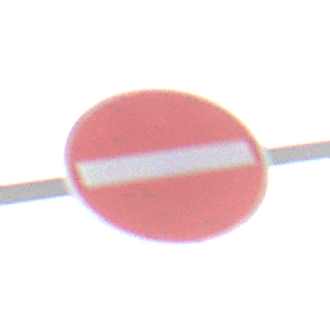
Verkehrszeichen: VerbotDerEinfahrt
Umgebung: Outdoor, Suburban
Tageszeit: MorningAfternoon
Wetter: PartlyCloudy
Licht: Natural
Jahreszeit: NotSpecified
Kontrast: HighContrast